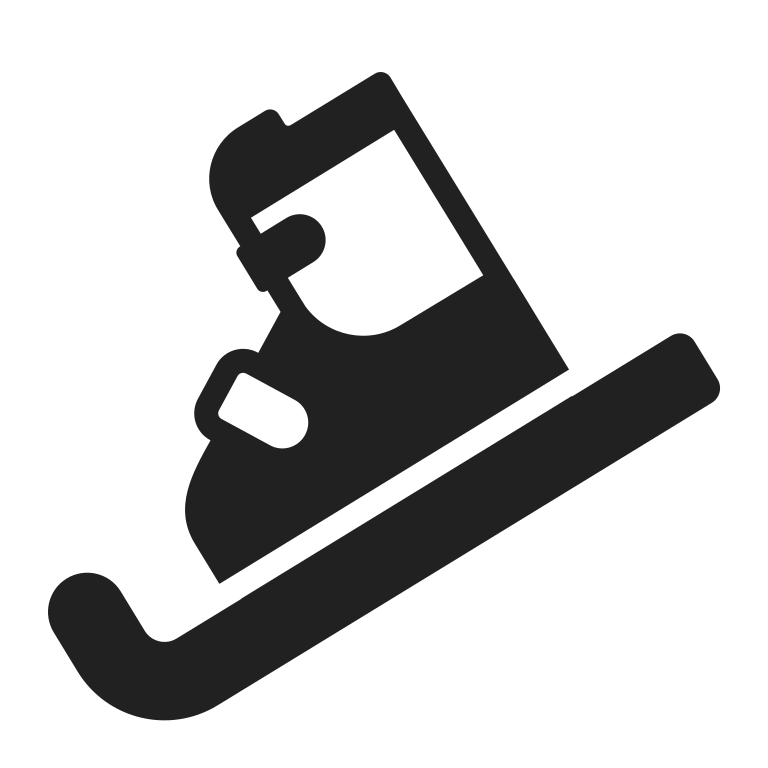
skis high contrast